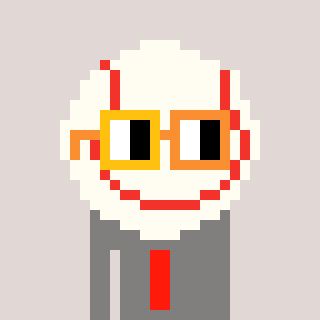
a pixel art character with square yellow and orange glasses, a baseball ball-shaped head and a bluegrey-colored body on a warm background